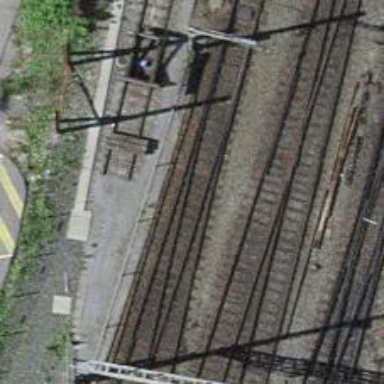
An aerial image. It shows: Single railway track with electrified contact line.